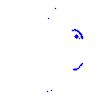
Particle: pion